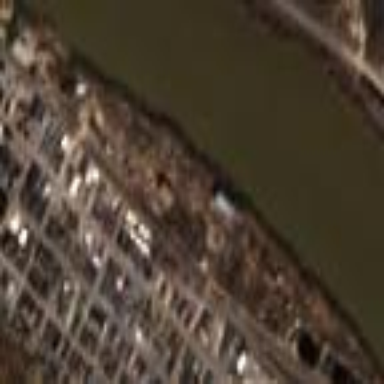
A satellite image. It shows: Scrap yard situated in industrial area.